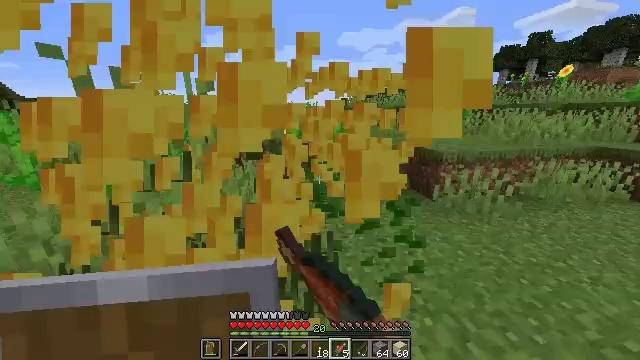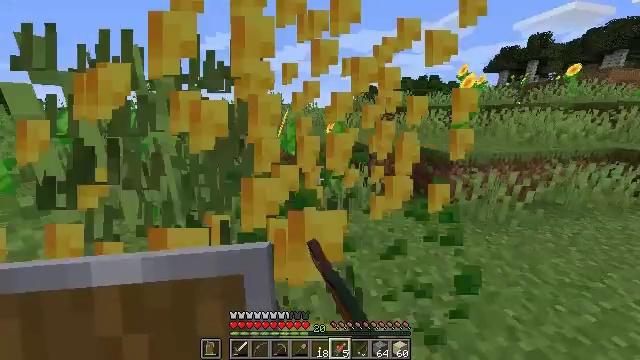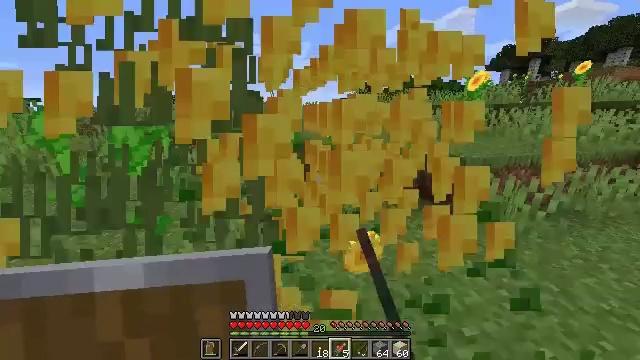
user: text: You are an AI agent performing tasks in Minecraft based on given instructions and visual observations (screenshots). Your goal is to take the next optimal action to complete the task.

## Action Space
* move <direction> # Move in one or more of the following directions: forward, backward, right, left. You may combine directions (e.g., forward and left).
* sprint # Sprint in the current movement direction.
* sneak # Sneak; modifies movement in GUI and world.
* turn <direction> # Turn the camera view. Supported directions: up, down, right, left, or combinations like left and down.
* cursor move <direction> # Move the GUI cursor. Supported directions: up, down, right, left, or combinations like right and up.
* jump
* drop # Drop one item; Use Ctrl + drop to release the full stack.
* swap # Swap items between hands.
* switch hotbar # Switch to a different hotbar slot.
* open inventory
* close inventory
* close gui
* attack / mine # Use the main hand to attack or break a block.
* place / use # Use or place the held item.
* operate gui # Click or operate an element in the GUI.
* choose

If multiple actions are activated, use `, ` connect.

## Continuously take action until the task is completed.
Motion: motion action
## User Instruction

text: Retrieve sunflower in your inventory.
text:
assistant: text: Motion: move forward, attack / mine
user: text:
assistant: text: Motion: move forward, attack / mine
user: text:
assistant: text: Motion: attack / mine